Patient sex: M
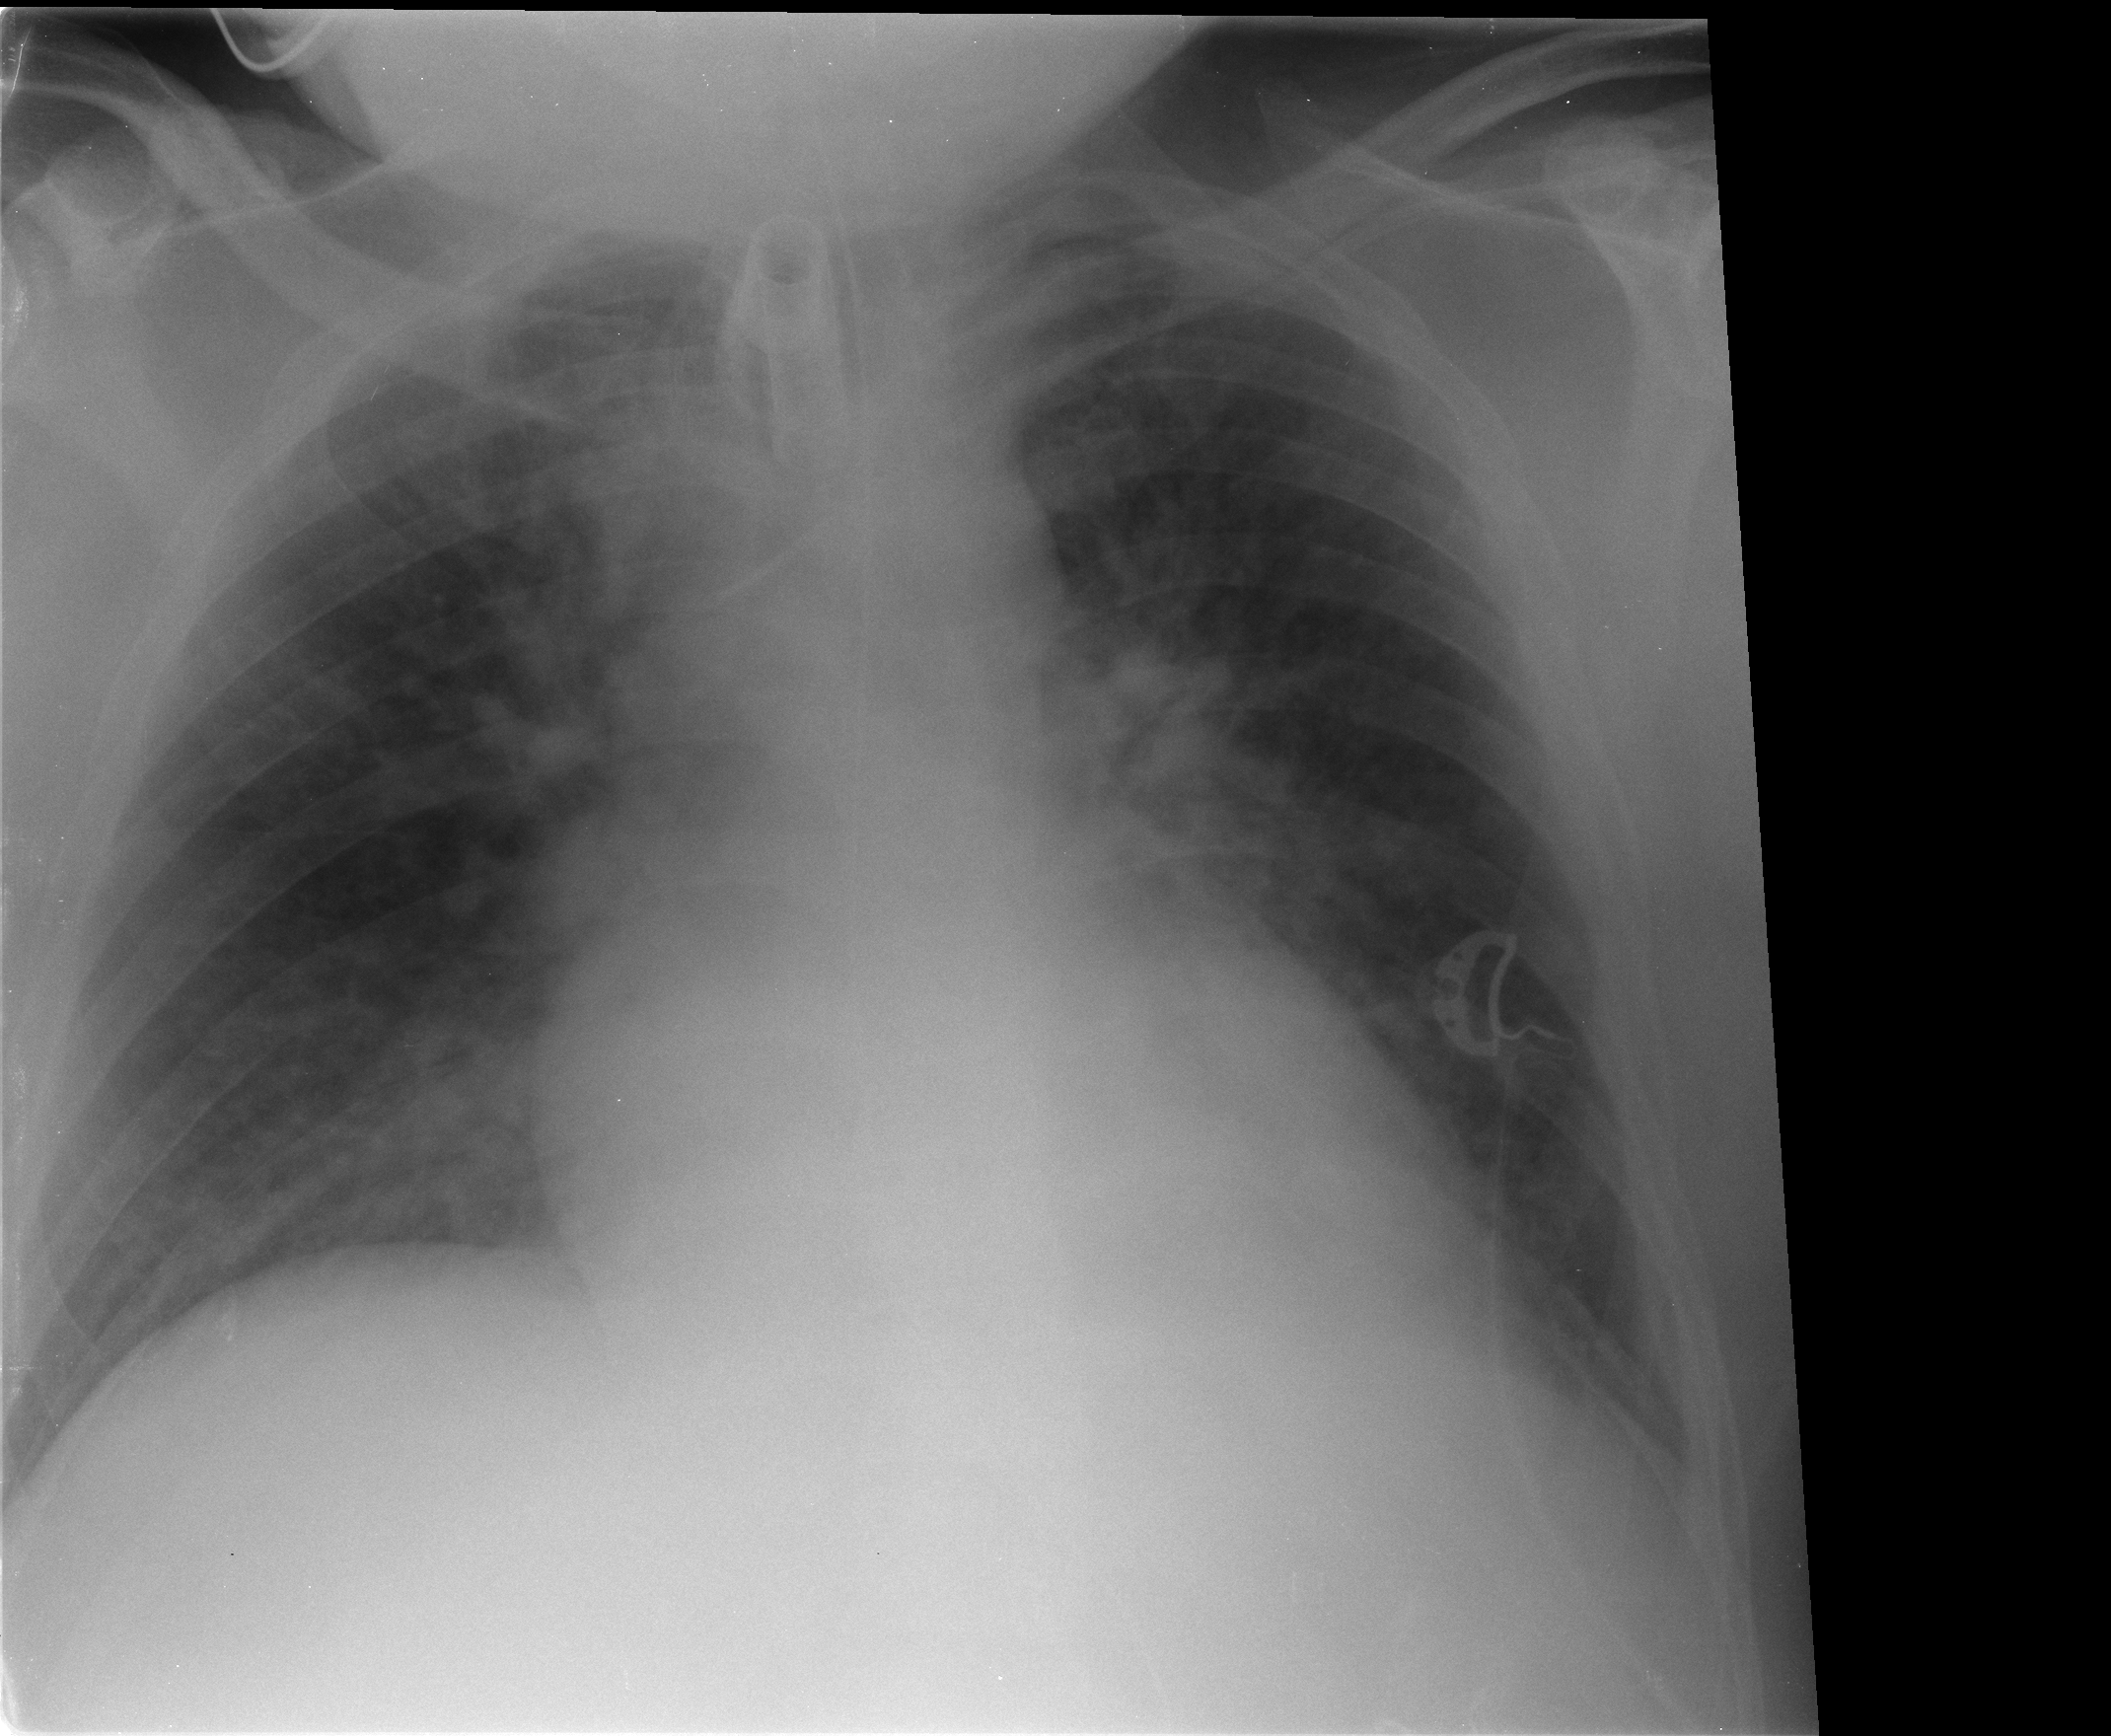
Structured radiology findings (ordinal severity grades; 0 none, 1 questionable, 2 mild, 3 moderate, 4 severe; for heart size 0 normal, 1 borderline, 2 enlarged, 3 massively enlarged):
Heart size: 0
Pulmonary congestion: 2
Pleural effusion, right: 0
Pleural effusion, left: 0
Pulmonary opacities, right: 1
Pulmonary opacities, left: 1
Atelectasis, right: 1
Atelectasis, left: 1